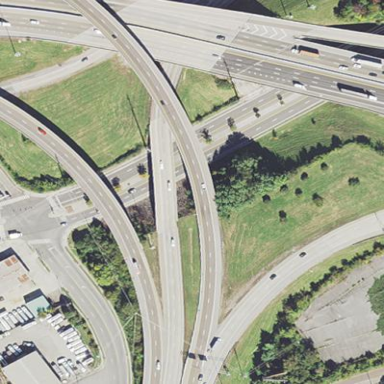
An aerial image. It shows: Bridge that serves as overpass.